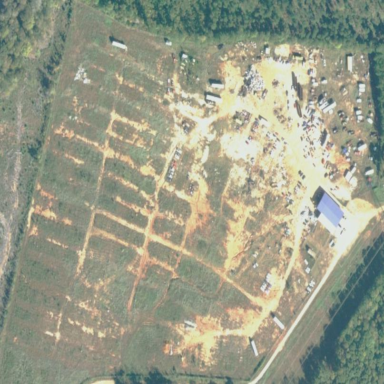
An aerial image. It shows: Scrap yard located in industrial area.